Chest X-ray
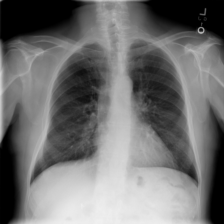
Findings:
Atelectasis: negative
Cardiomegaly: negative
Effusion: negative
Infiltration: negative
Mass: negative
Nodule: negative
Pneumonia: negative
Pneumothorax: negative
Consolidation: negative
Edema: negative
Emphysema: negative
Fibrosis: positive
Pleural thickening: negative
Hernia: negative